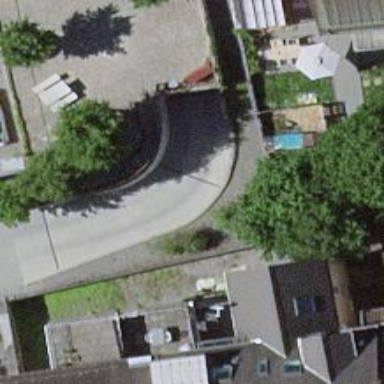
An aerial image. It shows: Retaining wall.